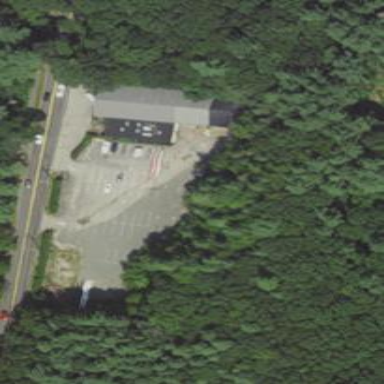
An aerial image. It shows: Parking area.